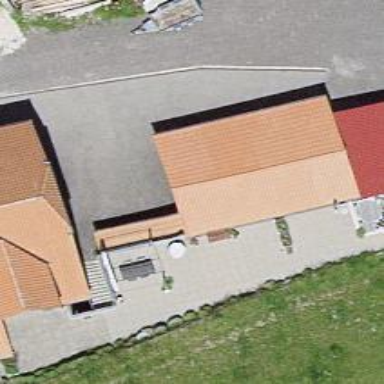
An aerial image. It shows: View of roof of building.